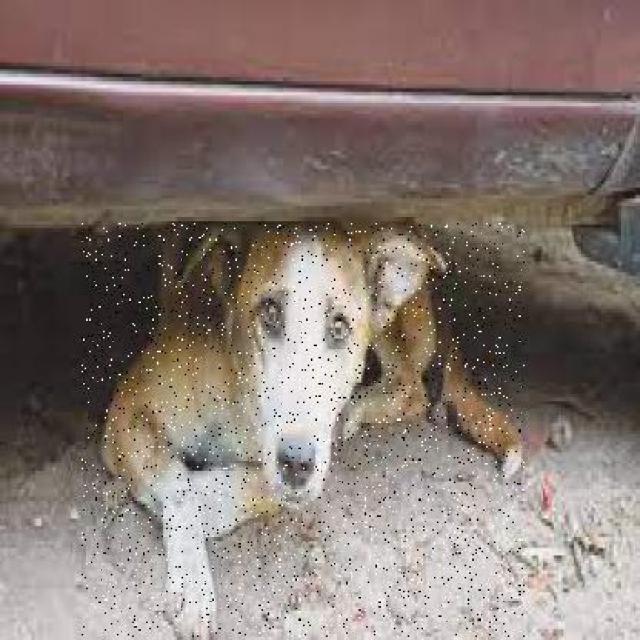
Healthy canine skin — no visible lesions, inflammation, or abnormalities. The skin and coat appear normal.